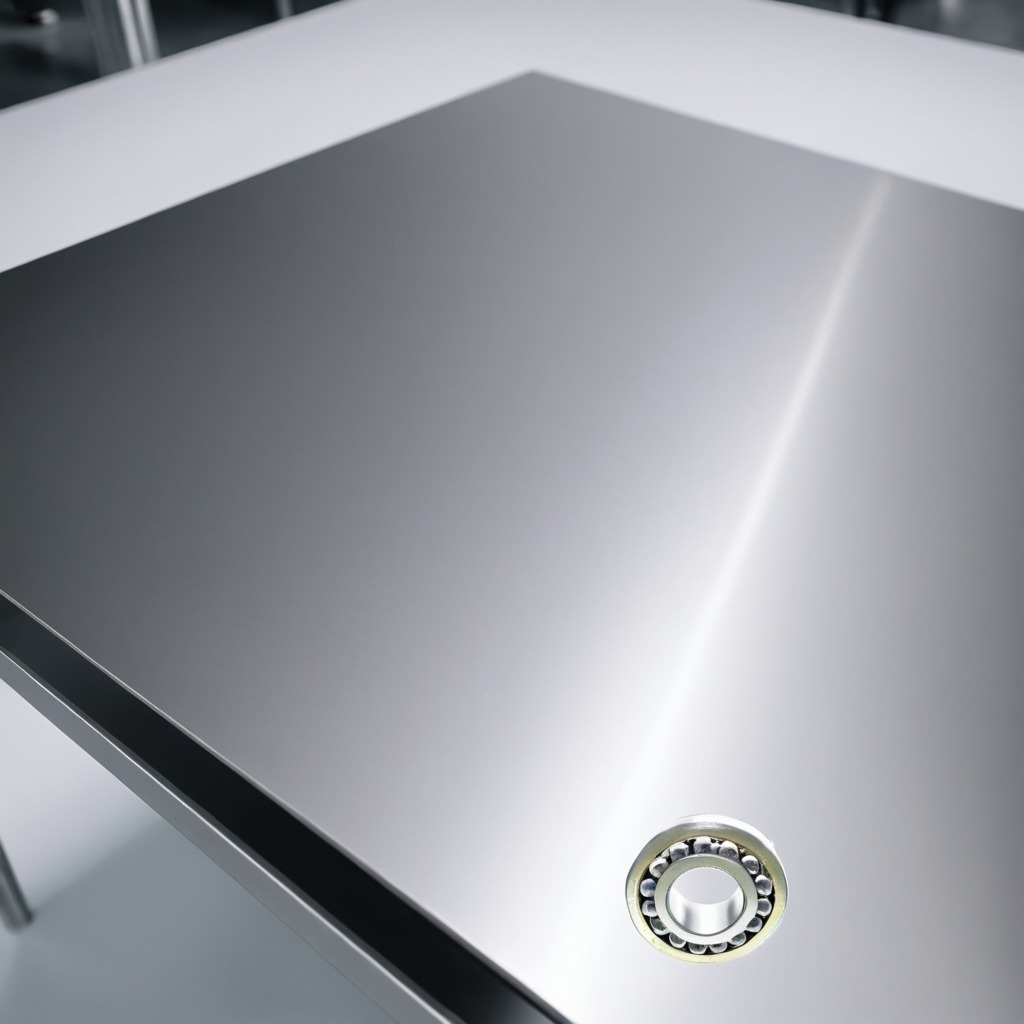
A metal ball bearing is lying on the stainless steel table in a high-end prototyping lab.